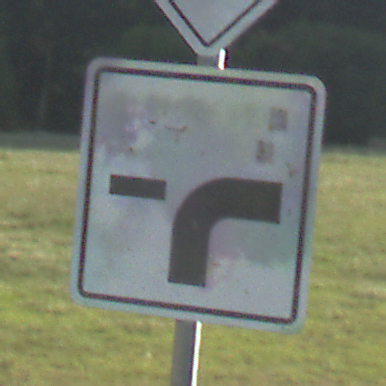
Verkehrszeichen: VerlaufVorfahrtsstrasse9
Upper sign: Vorfahrtsstrasse
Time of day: MorningAfternoon
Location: Outdoor (Nature)
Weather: PartlyCloudy
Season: NotSpecified
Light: Natural